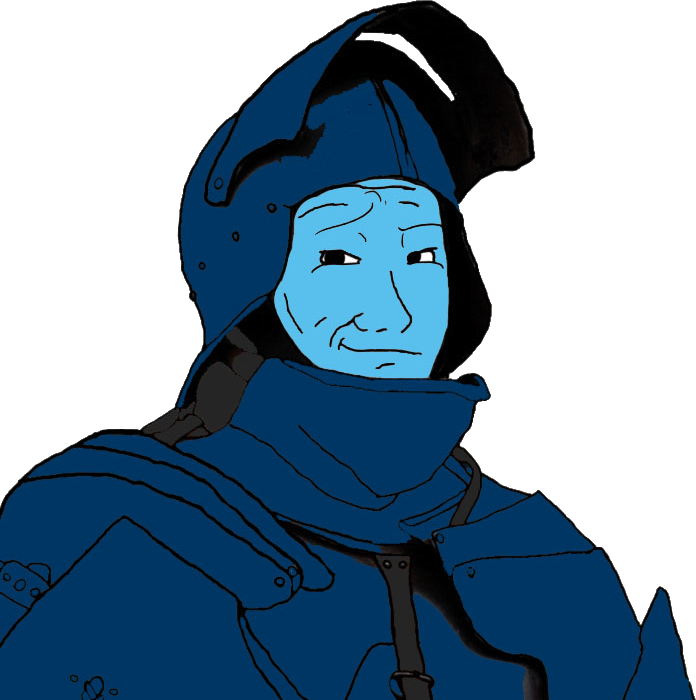
Label: 5_Smugjak